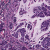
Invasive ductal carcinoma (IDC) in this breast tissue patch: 0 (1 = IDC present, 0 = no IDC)